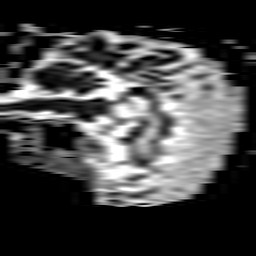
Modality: ADC
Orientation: sagittal
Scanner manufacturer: philips
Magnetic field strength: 3 T
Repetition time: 3.08 s
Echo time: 0.076 s